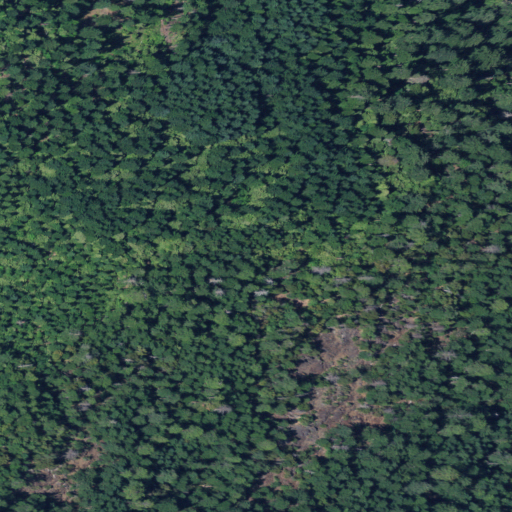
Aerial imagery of mountain in Oregon named Elder Mountain containing grassland and evergreen forest